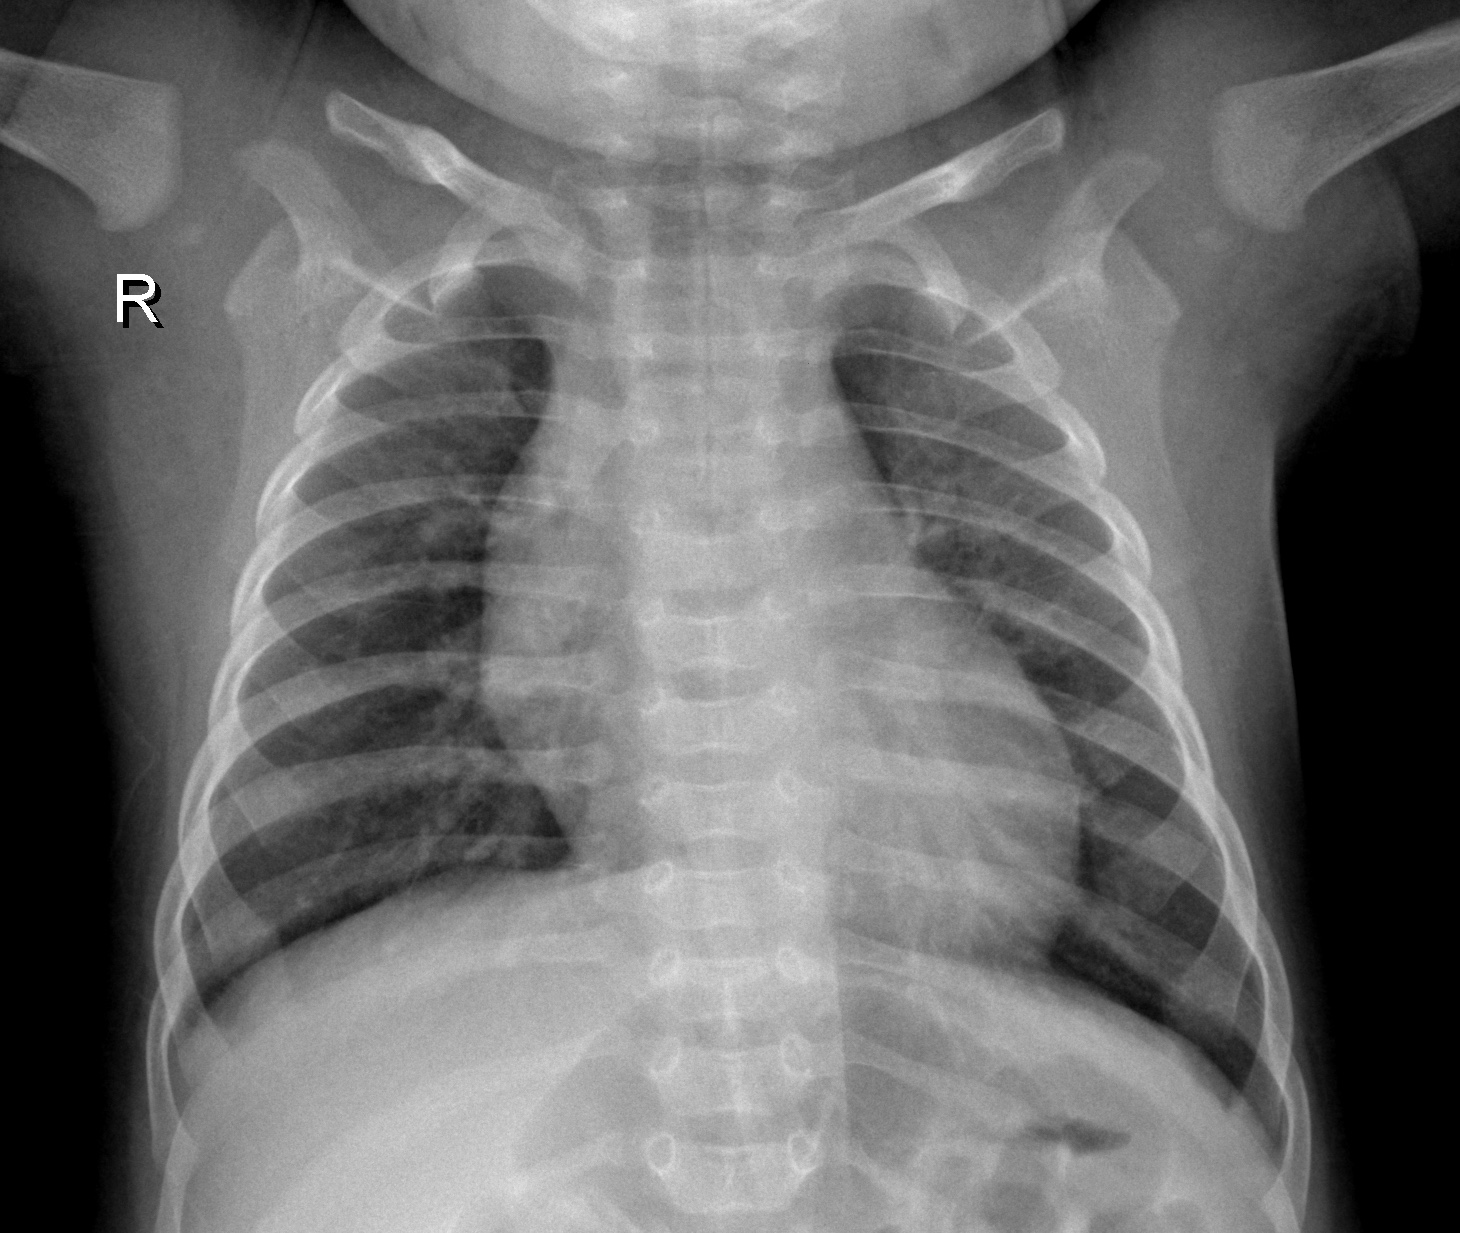
Diagnosis: NORMAL